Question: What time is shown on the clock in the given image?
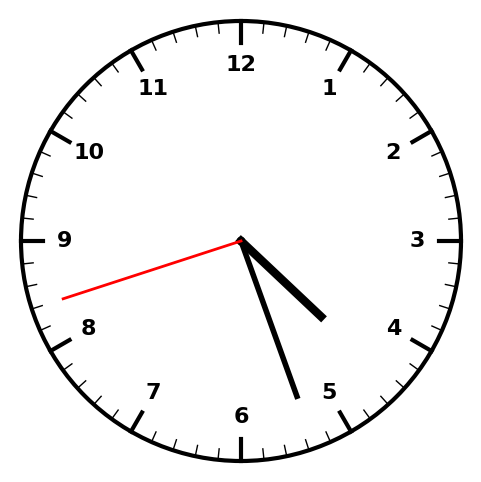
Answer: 04:26:42